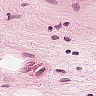
Metastatic tissue present: no